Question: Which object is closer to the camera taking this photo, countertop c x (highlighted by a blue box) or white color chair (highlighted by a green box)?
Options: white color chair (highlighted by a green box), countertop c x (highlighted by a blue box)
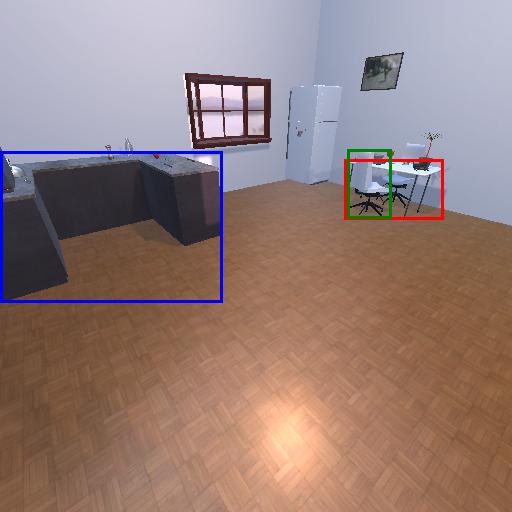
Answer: white color chair (highlighted by a green box)